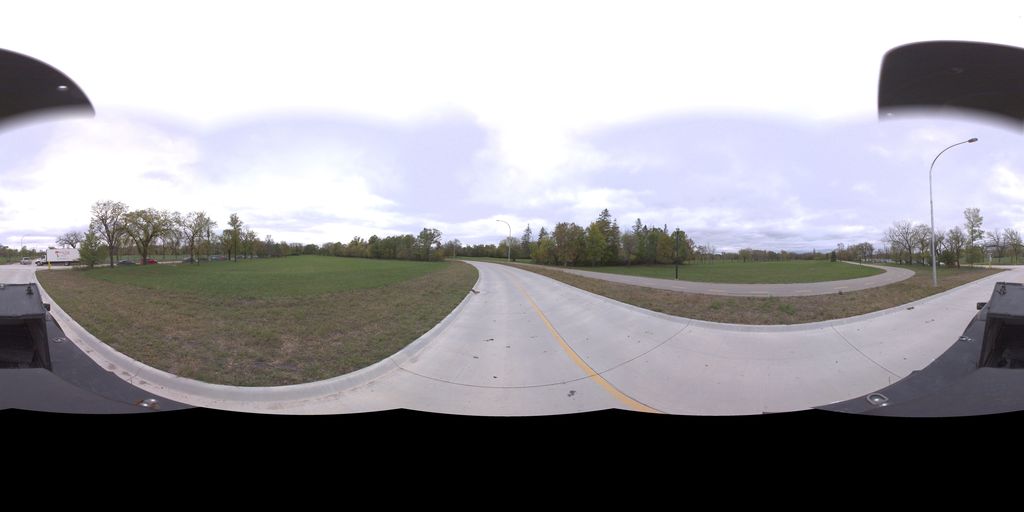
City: winnipeg